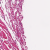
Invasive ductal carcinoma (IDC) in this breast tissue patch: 0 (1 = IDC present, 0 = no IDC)